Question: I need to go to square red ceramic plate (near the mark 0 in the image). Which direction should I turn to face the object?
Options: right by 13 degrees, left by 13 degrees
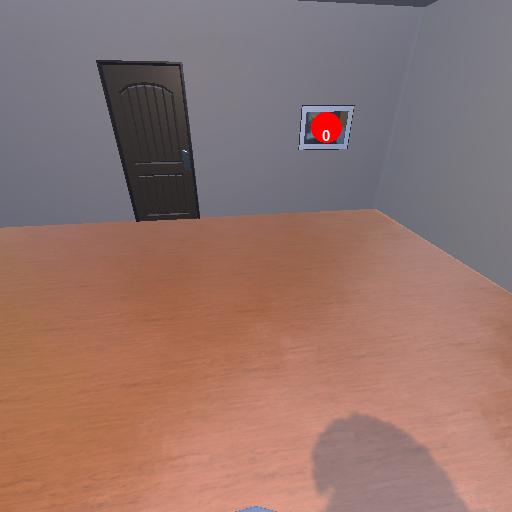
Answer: right by 13 degrees